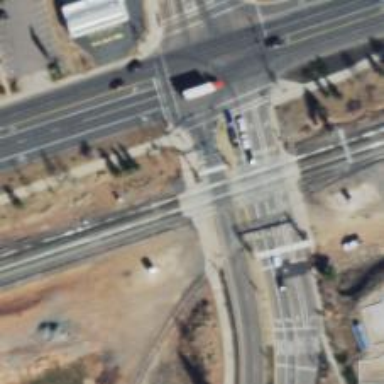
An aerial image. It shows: Railway crossing.